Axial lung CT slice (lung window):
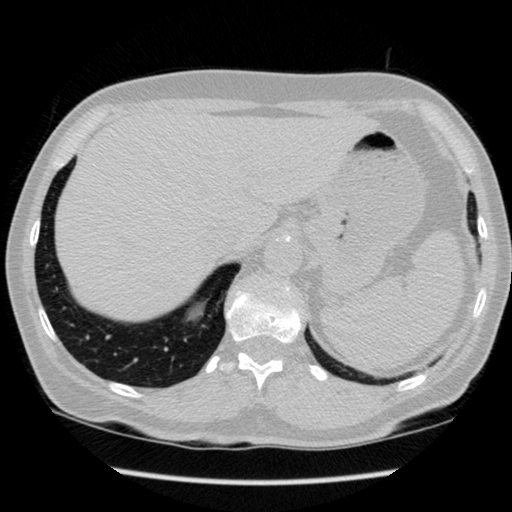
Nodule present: no